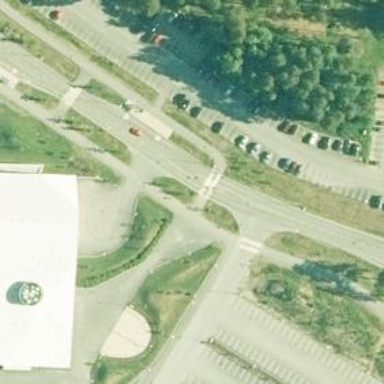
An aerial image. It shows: Cycleway.